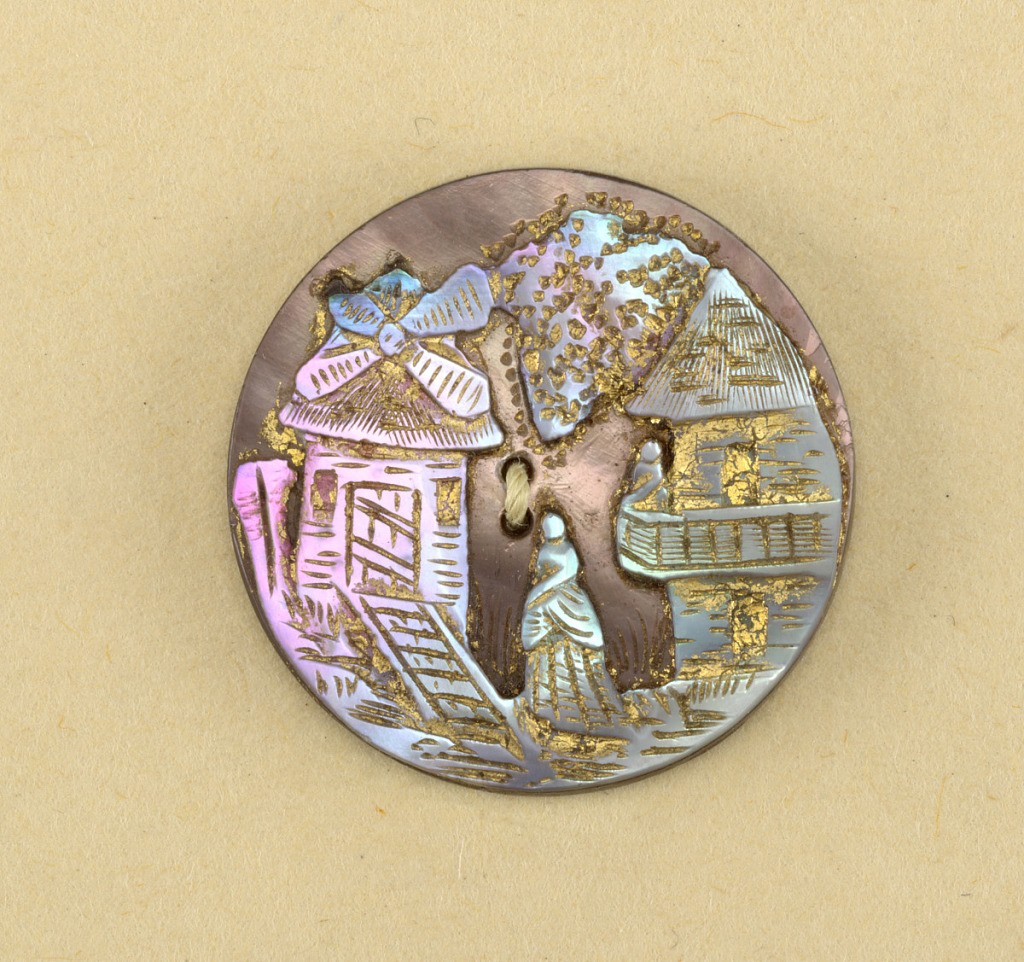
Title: Button
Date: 1880–90
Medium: Pearl shell carved,gilded
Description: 1940-34-2-a: On Cooper Union Exhibition card 750